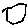
Label: hexagon